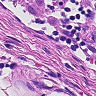
Metastatic tissue present: no